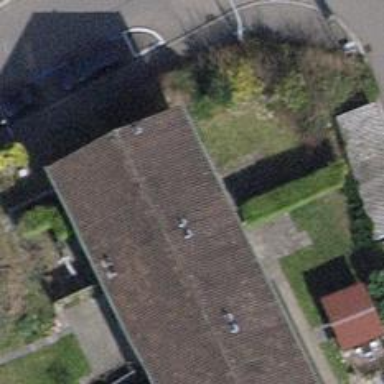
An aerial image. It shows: House with gabled and pitched roof.